Field crop: maize
Growth stage: 2
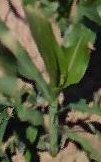
Species: maize